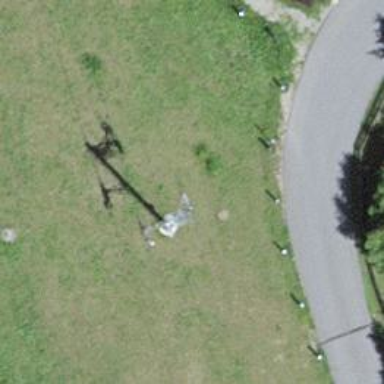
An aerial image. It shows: Pylon used for aerialway.